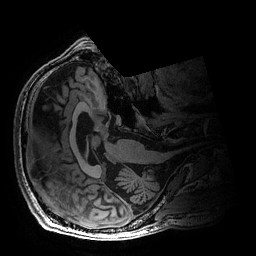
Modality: T1w
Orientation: axial
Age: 67
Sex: male
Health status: healthy
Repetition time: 2.53 s
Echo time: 0.0034 s